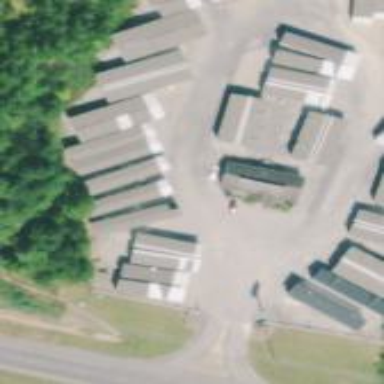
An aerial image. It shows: Commercial area with caravan shop.